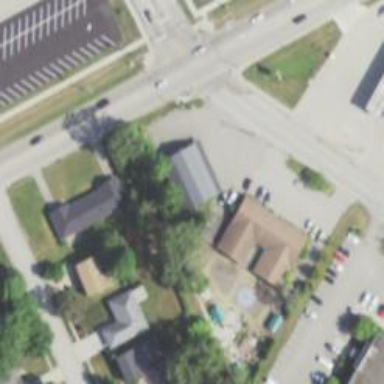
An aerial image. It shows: Veterinary facility.